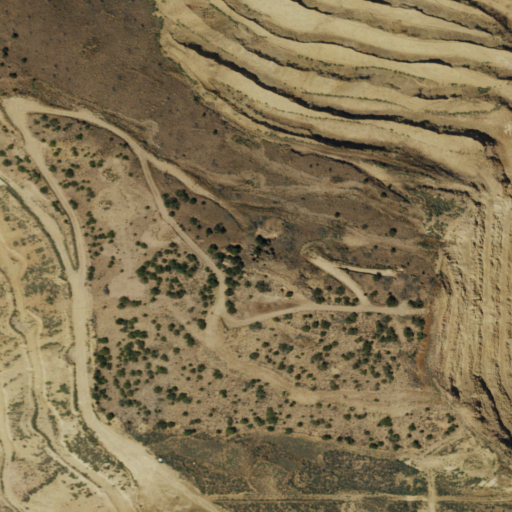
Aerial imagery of mountain in Nevada named Sunflower Hill containing shrub, barren land, and grassland